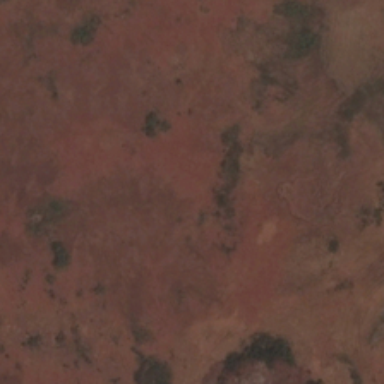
It is a piece of bareland .